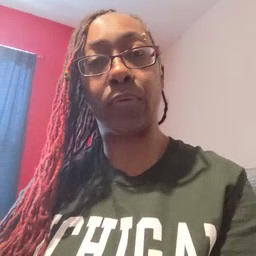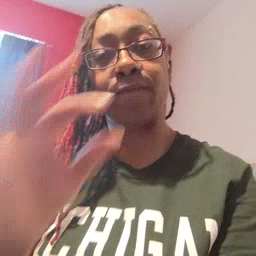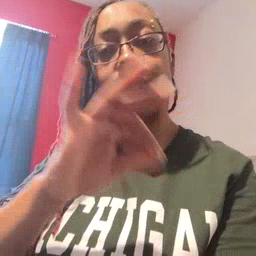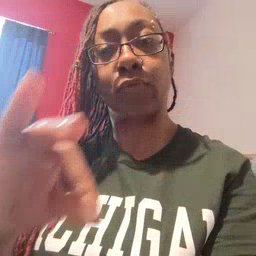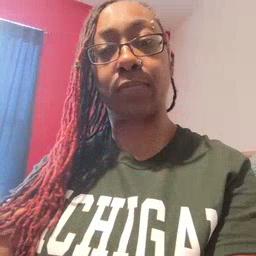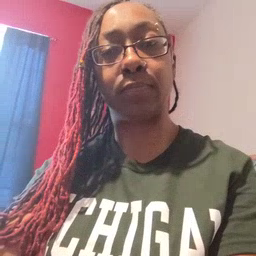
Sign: frenchfries